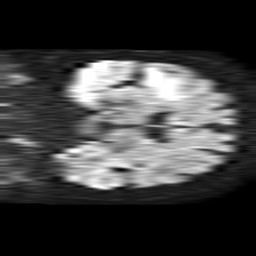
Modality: TRACE
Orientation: coronal
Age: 61
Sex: female
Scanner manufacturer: philips
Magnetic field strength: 1.5 T
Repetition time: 4.6 s
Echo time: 0.08517 s